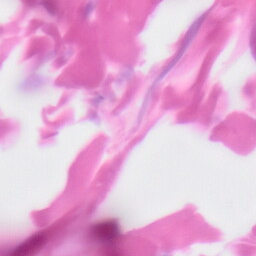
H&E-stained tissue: Skin